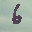
Label: 6